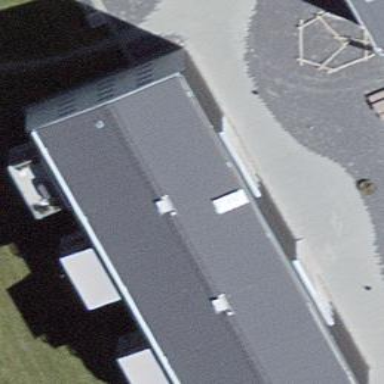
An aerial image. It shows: Grey building with gambrel-shaped roof.